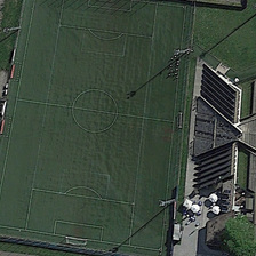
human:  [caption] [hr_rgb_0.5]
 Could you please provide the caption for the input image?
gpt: Soccer players are walking the pitch of this football.

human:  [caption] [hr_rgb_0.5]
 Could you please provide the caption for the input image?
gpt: Football players are walking into the football field.

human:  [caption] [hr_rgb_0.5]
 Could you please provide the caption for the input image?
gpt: We can see the football field with four white umbrellas.

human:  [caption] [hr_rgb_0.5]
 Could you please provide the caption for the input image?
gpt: the bleachers is on the side of the playground .

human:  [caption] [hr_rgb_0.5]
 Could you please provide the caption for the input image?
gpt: We can see a football field with four white umbrellas.